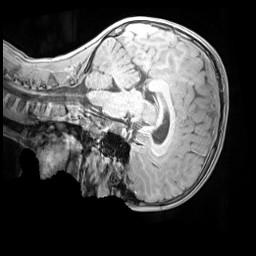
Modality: MP2RAGE
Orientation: sagittal
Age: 9
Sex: male
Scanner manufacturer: siemens
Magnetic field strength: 3 T
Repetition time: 4 s
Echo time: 0.00303 s